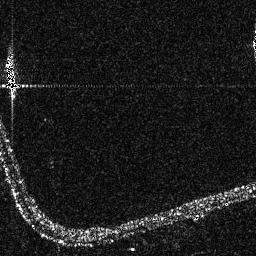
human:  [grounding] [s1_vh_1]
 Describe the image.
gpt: In the satellite image, there is  <ref>1 medium ship </ref> <box>[[1, 21, 6, 38, 0]]</box> located at top left.